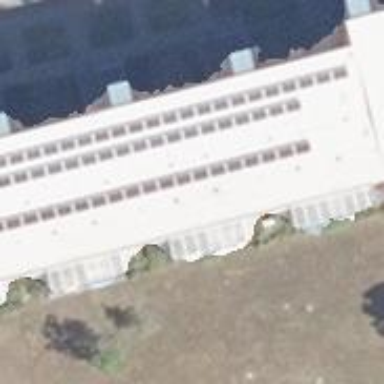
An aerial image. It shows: Residential building with flat roof.